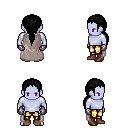
a pixel art fantasy rpg character, male body template, dark elf, purple skin, gray cape, gold greaves, black ponytail hairstyle, metal gloves, brown shoes, four views (front, back, left, right), 2x2 character sprite sheet, small pixel art, hard edges, no anti-aliasing